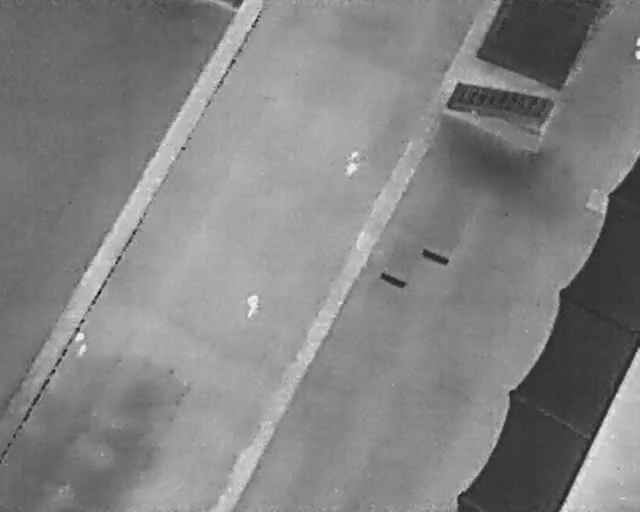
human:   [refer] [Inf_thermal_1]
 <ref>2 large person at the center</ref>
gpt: <box>[[52, 30, 57, 33, 11], [37, 58, 41, 61, 11]]</box>